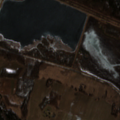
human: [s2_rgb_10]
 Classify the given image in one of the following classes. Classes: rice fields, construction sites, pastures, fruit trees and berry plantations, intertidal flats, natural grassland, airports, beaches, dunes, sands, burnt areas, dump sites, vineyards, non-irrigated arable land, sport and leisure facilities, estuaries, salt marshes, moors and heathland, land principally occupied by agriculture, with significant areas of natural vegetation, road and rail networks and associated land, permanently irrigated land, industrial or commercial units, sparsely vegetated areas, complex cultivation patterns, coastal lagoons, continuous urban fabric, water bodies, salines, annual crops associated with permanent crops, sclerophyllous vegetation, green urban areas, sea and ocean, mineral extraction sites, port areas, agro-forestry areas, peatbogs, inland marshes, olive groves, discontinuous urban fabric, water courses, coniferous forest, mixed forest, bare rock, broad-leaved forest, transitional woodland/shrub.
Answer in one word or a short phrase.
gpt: non-irrigated arable land, complex cultivation patterns, broad-leaved forest, mixed forest, water bodies